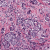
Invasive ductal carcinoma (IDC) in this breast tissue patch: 1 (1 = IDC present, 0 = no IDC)